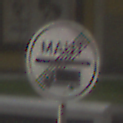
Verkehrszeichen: EndeMautpflicht
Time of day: MorningAfternoon
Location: Outdoor (Urban)
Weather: PartlyCloudy
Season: NotSpecified
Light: Natural